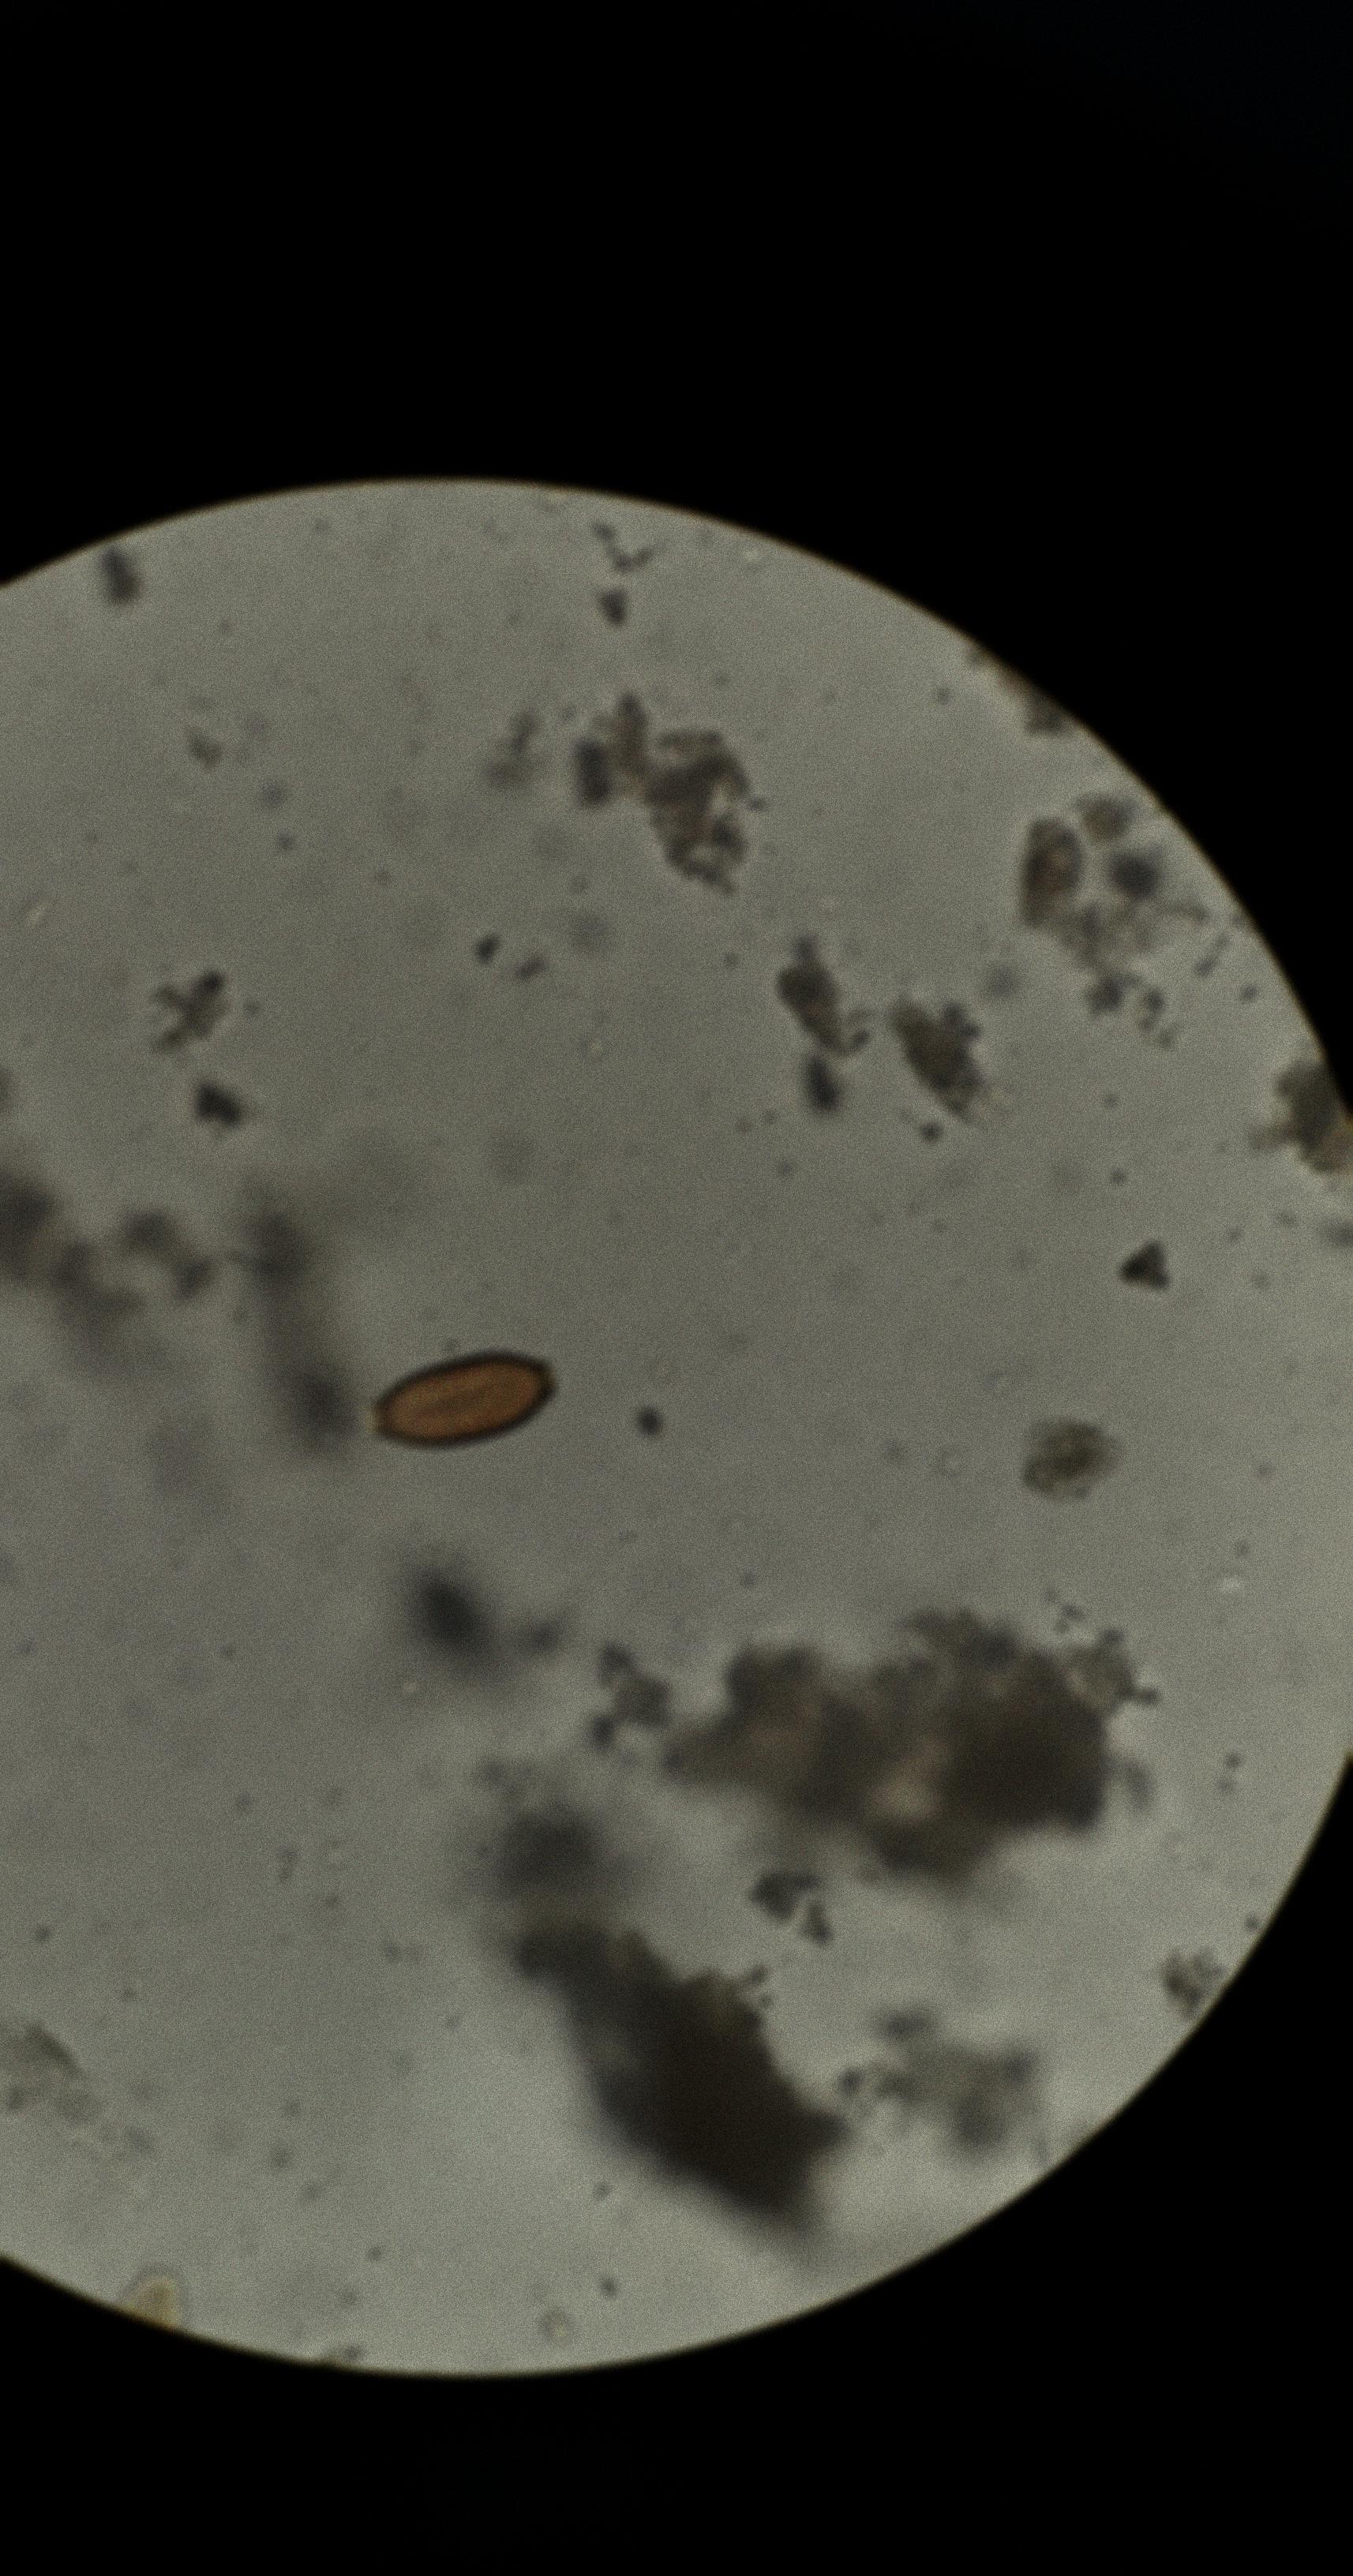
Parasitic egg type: Trichuris trichiura